Question: Simple question - should the UK considered part of North Europe or West Europe when choosing a Microsoft Azure Affinity Group?

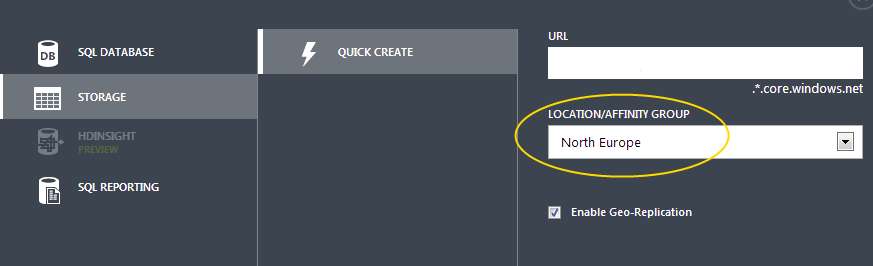
Answer: Azure doesn't have any data centres in the UK.
West Europe would be Amsterdam.
North Europe would be Ireland.